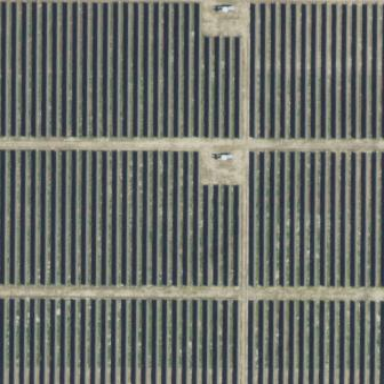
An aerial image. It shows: Solar power generator using photovoltaic method with solar photovoltaic panel types.